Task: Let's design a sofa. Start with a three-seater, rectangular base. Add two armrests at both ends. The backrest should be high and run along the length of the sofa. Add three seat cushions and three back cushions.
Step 188:
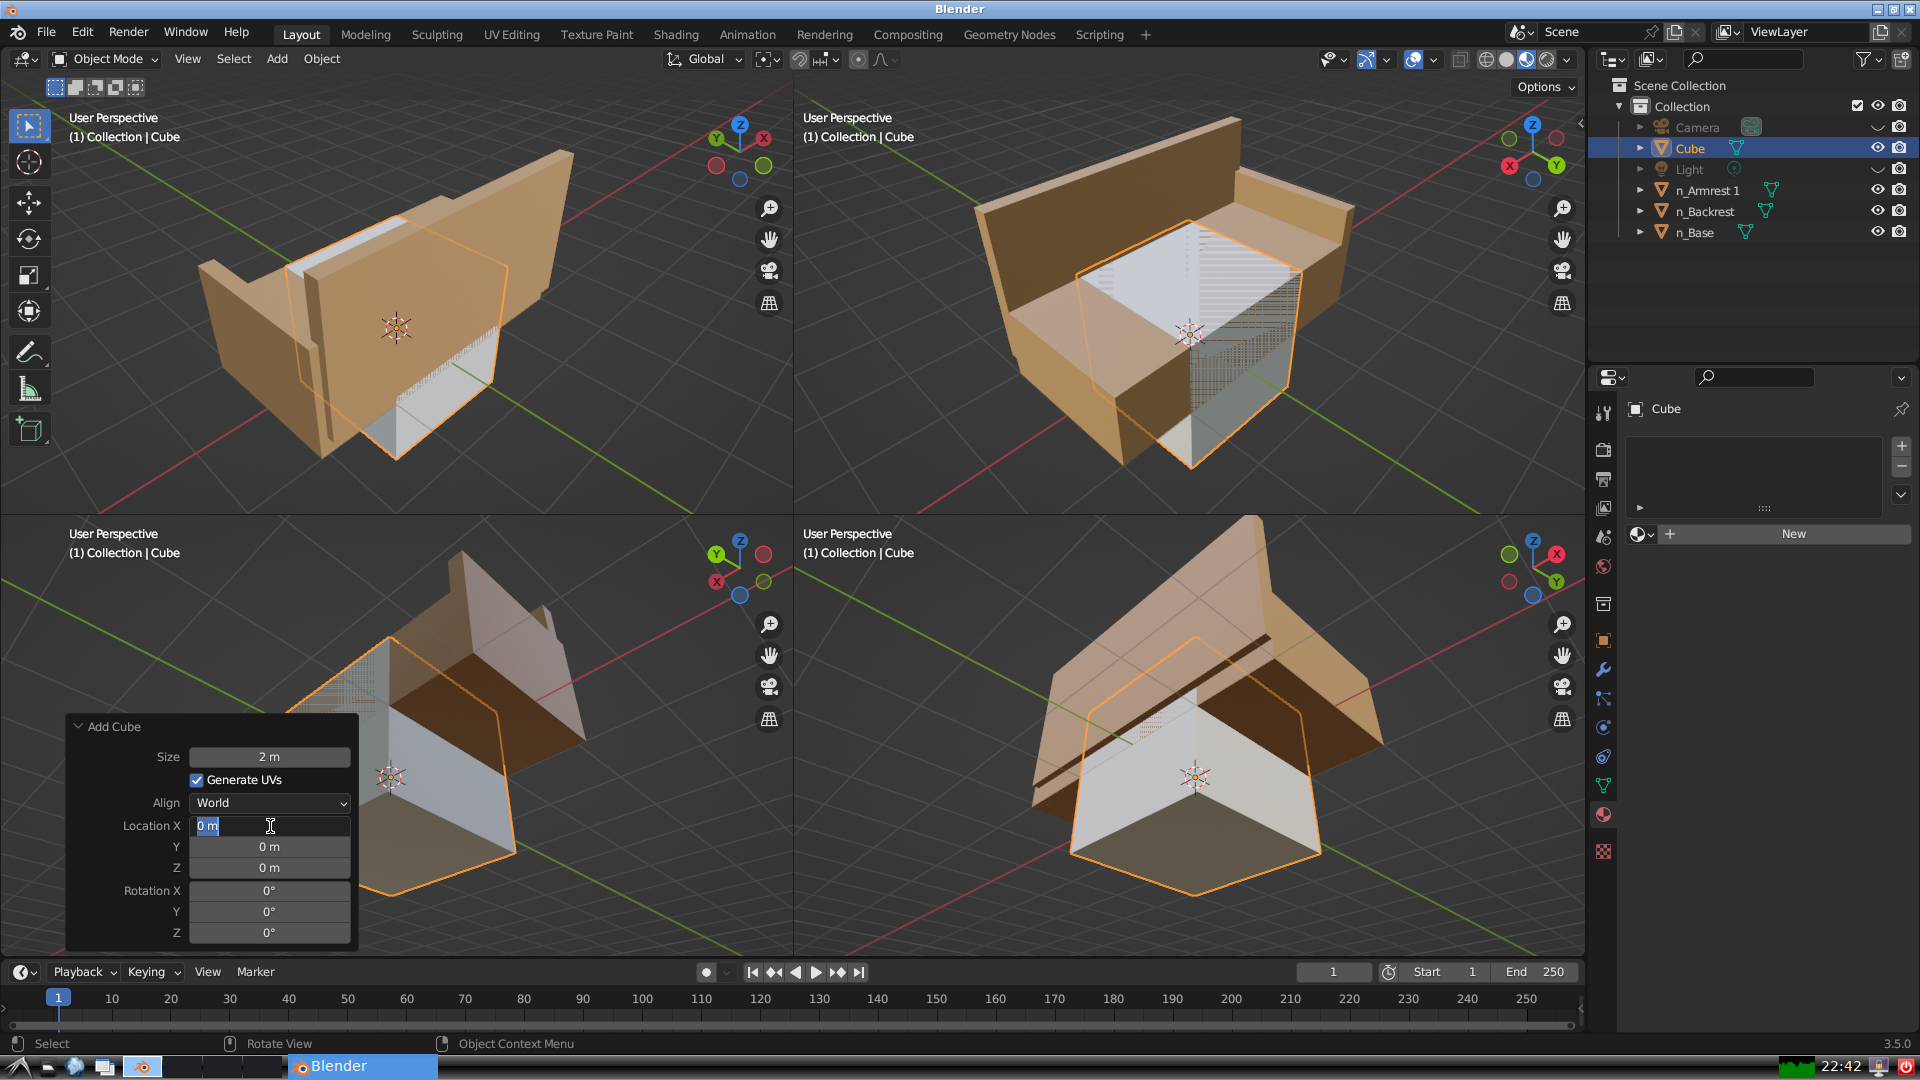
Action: input_text: 2